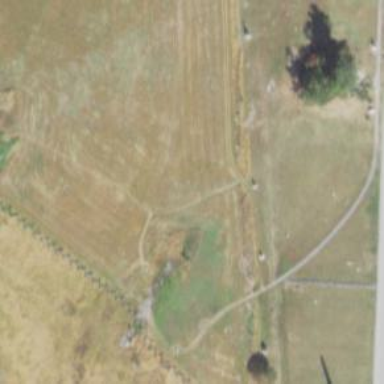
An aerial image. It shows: Memorial site with historic significance.